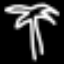
Label: palm tree